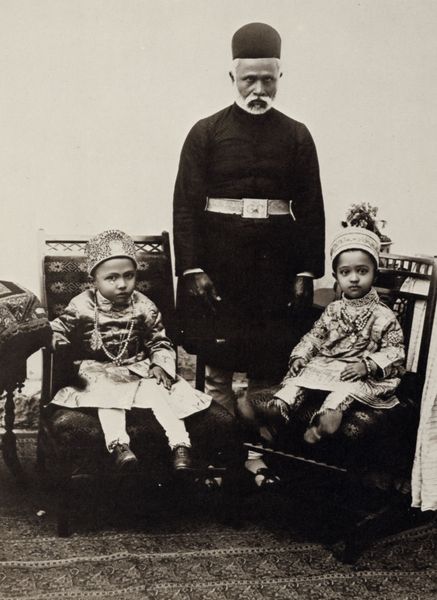
Titel: Junge Prinzessinnen mit Aufseher
Künstler: Raja Lala Deen Dayal
Schlagwörter: mann, weiß, menschen, mädchen, sitzen, blume, grau, handschuhe, holz, hut, hüte, kleid, kleider, raum, schmuck, schwarz, stuhl, stühle, tisch, zimmer, blick, gürtel, fest, haube, muster, rock, teppich, alt, bart, hemd, hose, jacke, kappe, kappen, mütze, mützen, wand, arme, augen, blicke, gesicht, stehen, hände, portrait, porträt, vorhang, hütte, boden, geistlicher, mantel, reich, sessel, sitzend, familie, kind, vater, schultern, seide, kinder, stock, beine, kopfbedeckung, sitze, röcke, schuhe, hosen, jungen, knaben, kette, klein, sepia, ernst, teppichboden, junge, halskette, exotik, foto, fotografie, photographie, orient, religion, asien, schwarz weiss, jacken, asiatisch, hauben, schuh, gruppenbild, brokat, photo, art, tracht, chinesisch, armband, festtag, lederhandschuhe, familienbild, gurt, fotographie, arabien, perser, persien, sohn, söhne, studio, kleinkinder, photografie, perserteppich, regent, fes, großvater, zwillinge, gürtelschnalle, indisch, beschneidung, dazwischen, katte, regenten, fotograf, kete, familienfoto, russischer fotograf, gläubiger, hosde, käppchen, zewei, königskinder, r, in, geschter